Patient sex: M
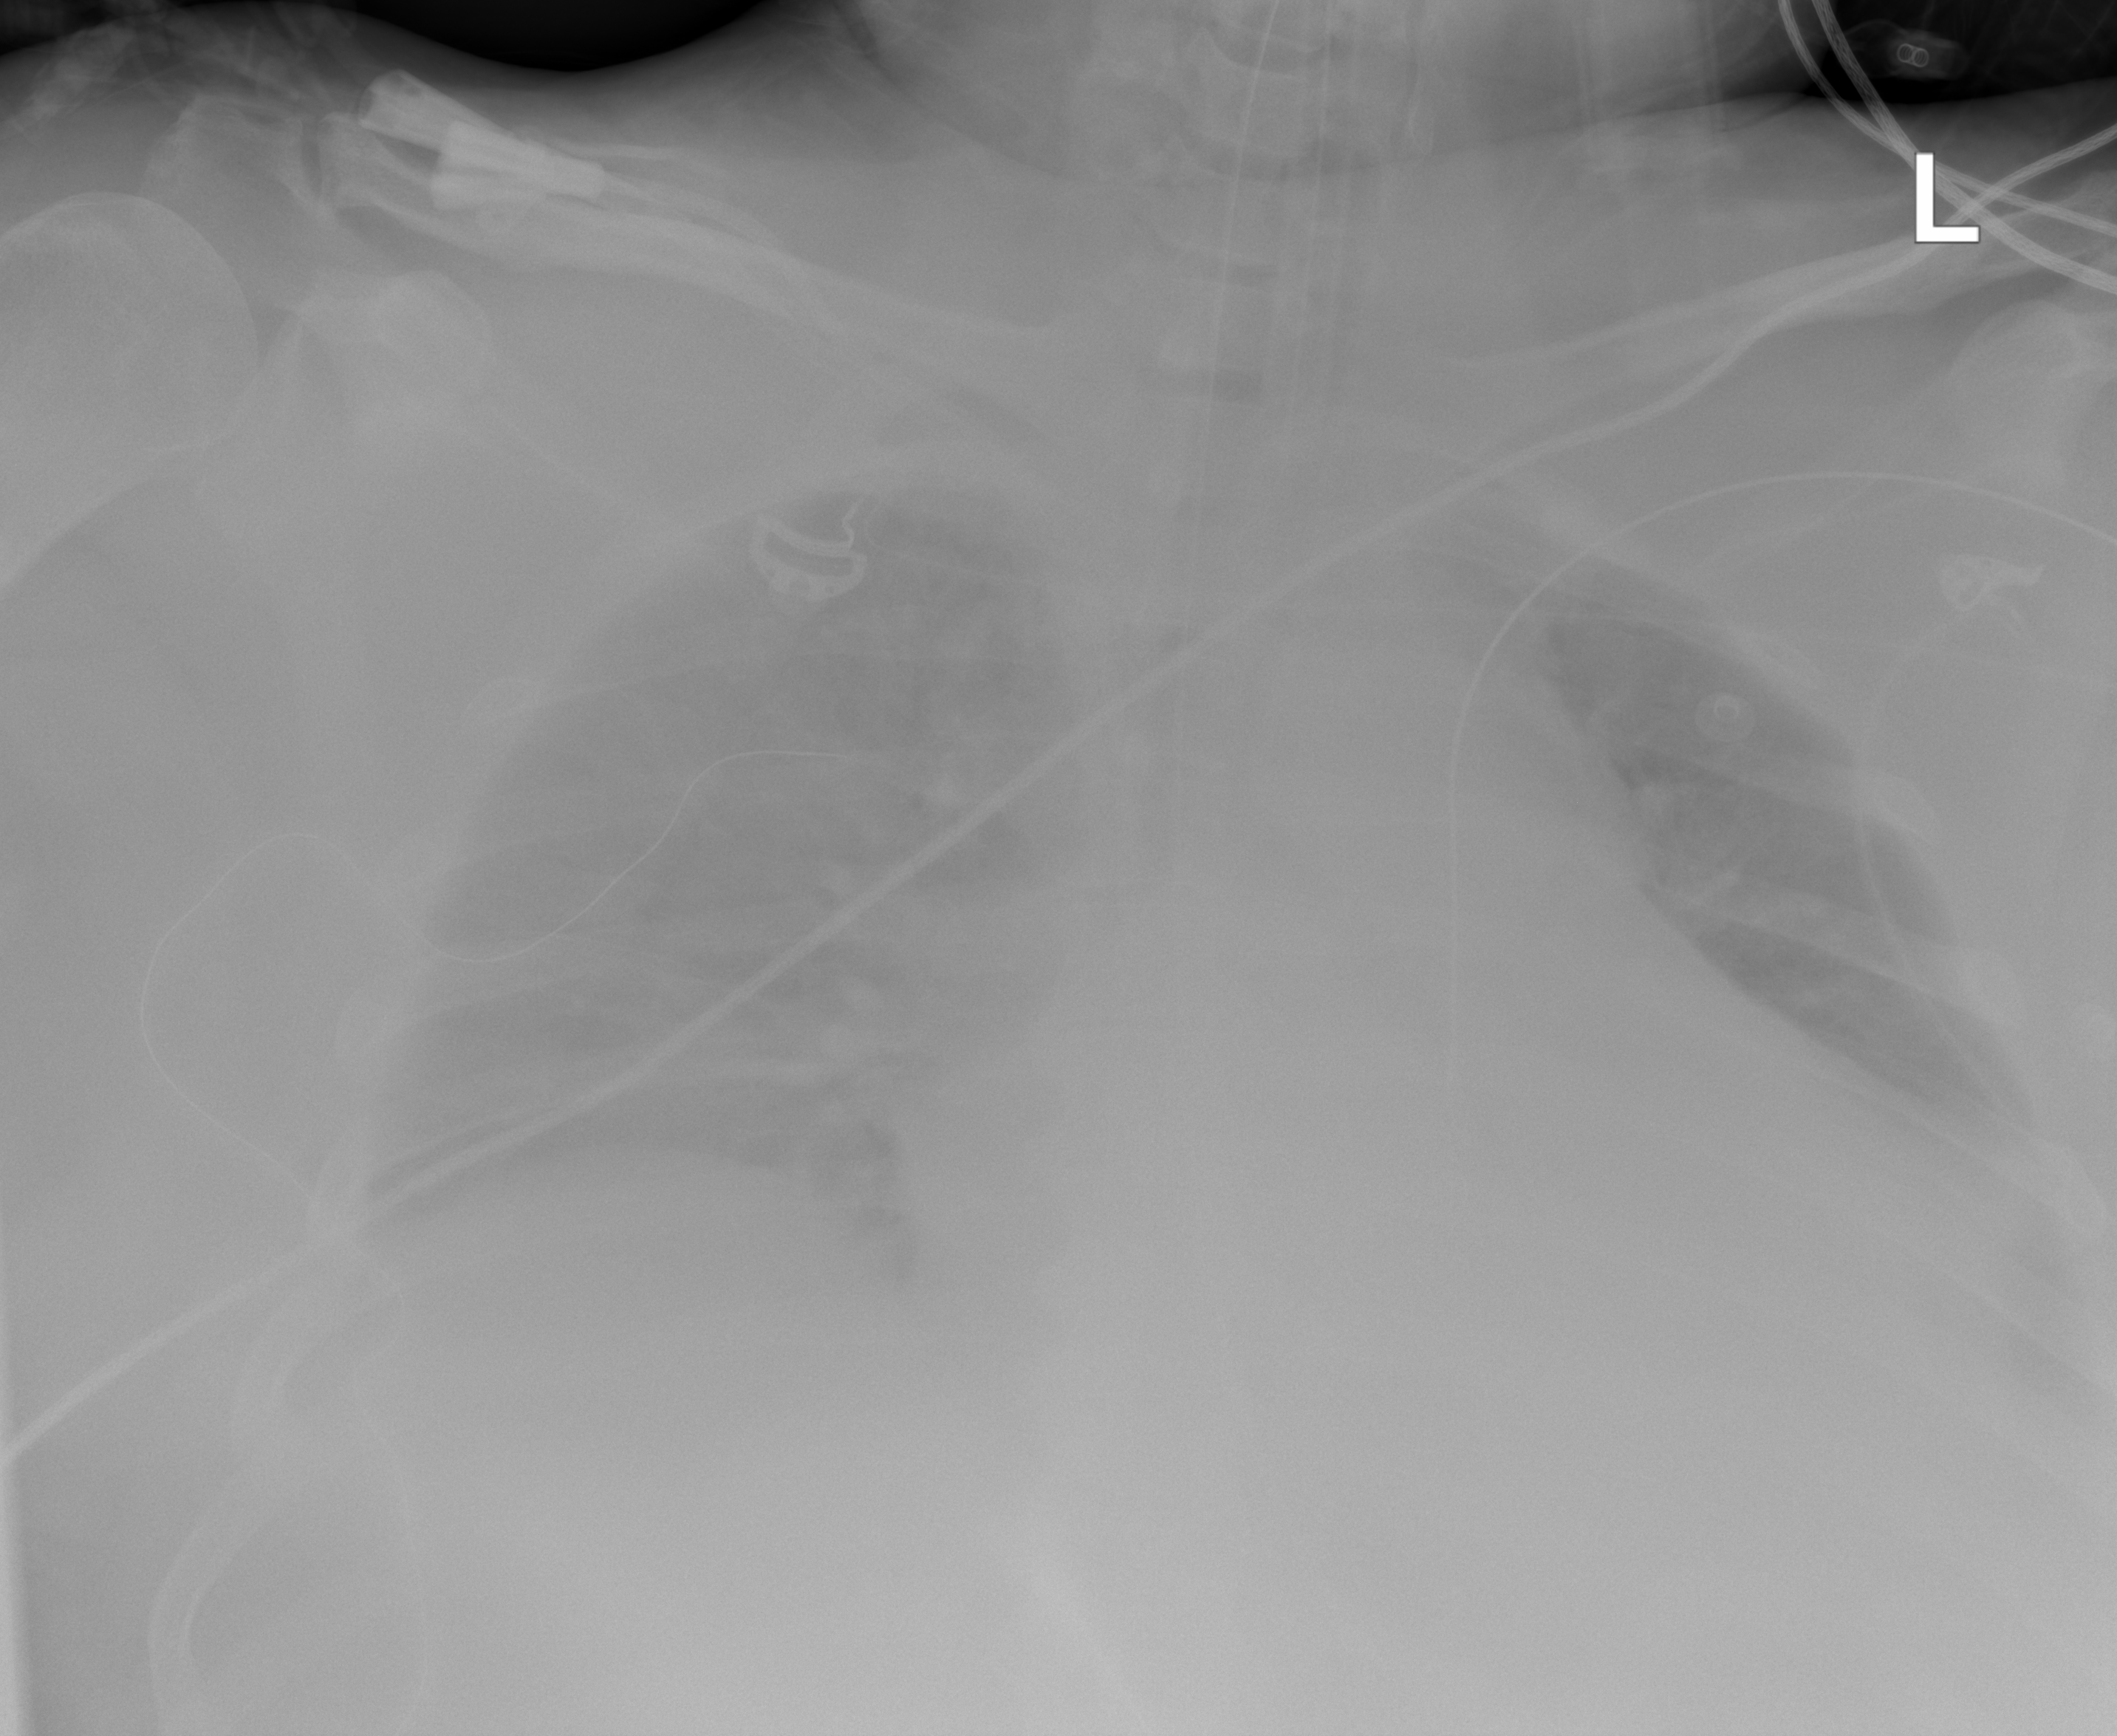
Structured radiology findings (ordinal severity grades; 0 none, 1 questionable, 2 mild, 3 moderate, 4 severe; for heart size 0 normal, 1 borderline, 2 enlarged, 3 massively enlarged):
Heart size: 2
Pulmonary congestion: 2
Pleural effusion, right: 2
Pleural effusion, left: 2
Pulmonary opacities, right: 1
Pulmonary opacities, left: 1
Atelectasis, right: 2
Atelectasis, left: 2